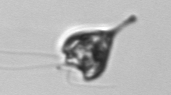
Label: Pyramimonas_longicauda